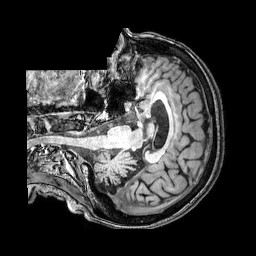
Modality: T1w
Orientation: axial
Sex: female
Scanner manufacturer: philips
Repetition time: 0.008261 s
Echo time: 0.00379 s